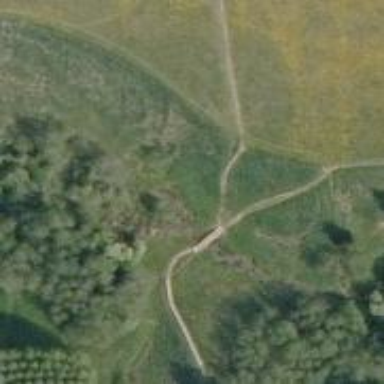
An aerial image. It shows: Footway on bridge.